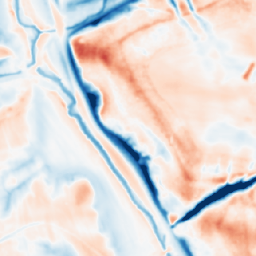
Category: multiscale
Decomposition family: dog
Decomposition parameters: sigma_low: 1
sigma_high: 10
Upsampling method: area
Upsampling parameters: scale: 4
Upsampling scale: 4